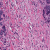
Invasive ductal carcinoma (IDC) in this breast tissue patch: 1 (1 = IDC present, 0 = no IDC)